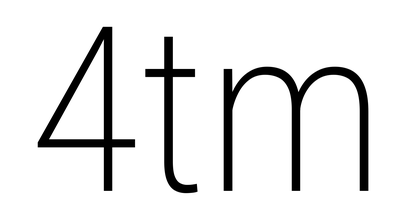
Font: Roboto_Condensed_ExtraLight